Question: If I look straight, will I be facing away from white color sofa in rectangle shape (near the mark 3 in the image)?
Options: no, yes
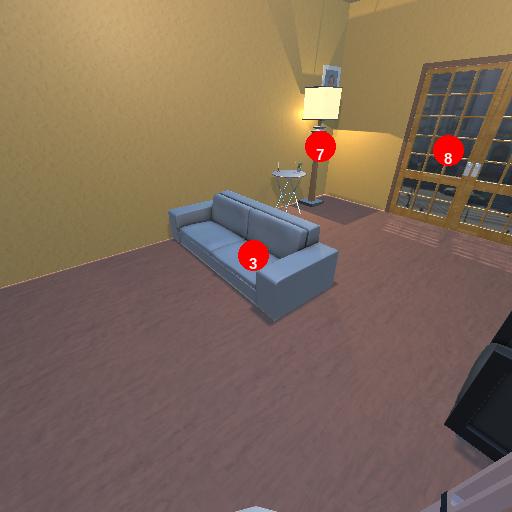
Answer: no